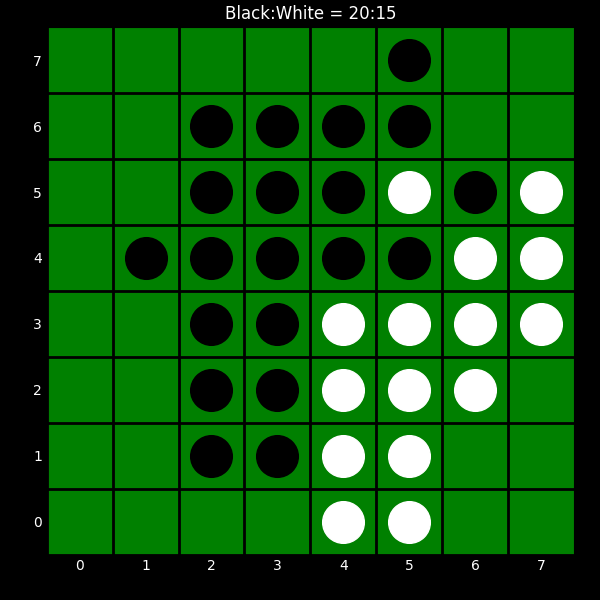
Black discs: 20
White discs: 15